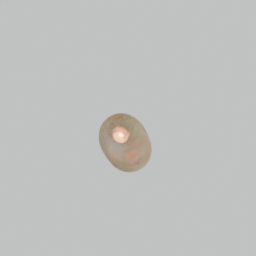
Label: lighting